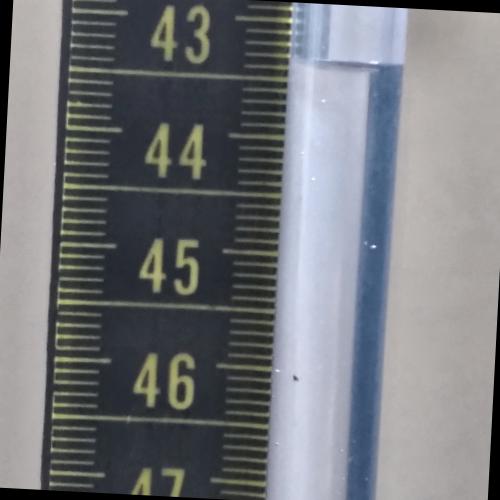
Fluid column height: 43.3 cm